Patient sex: M
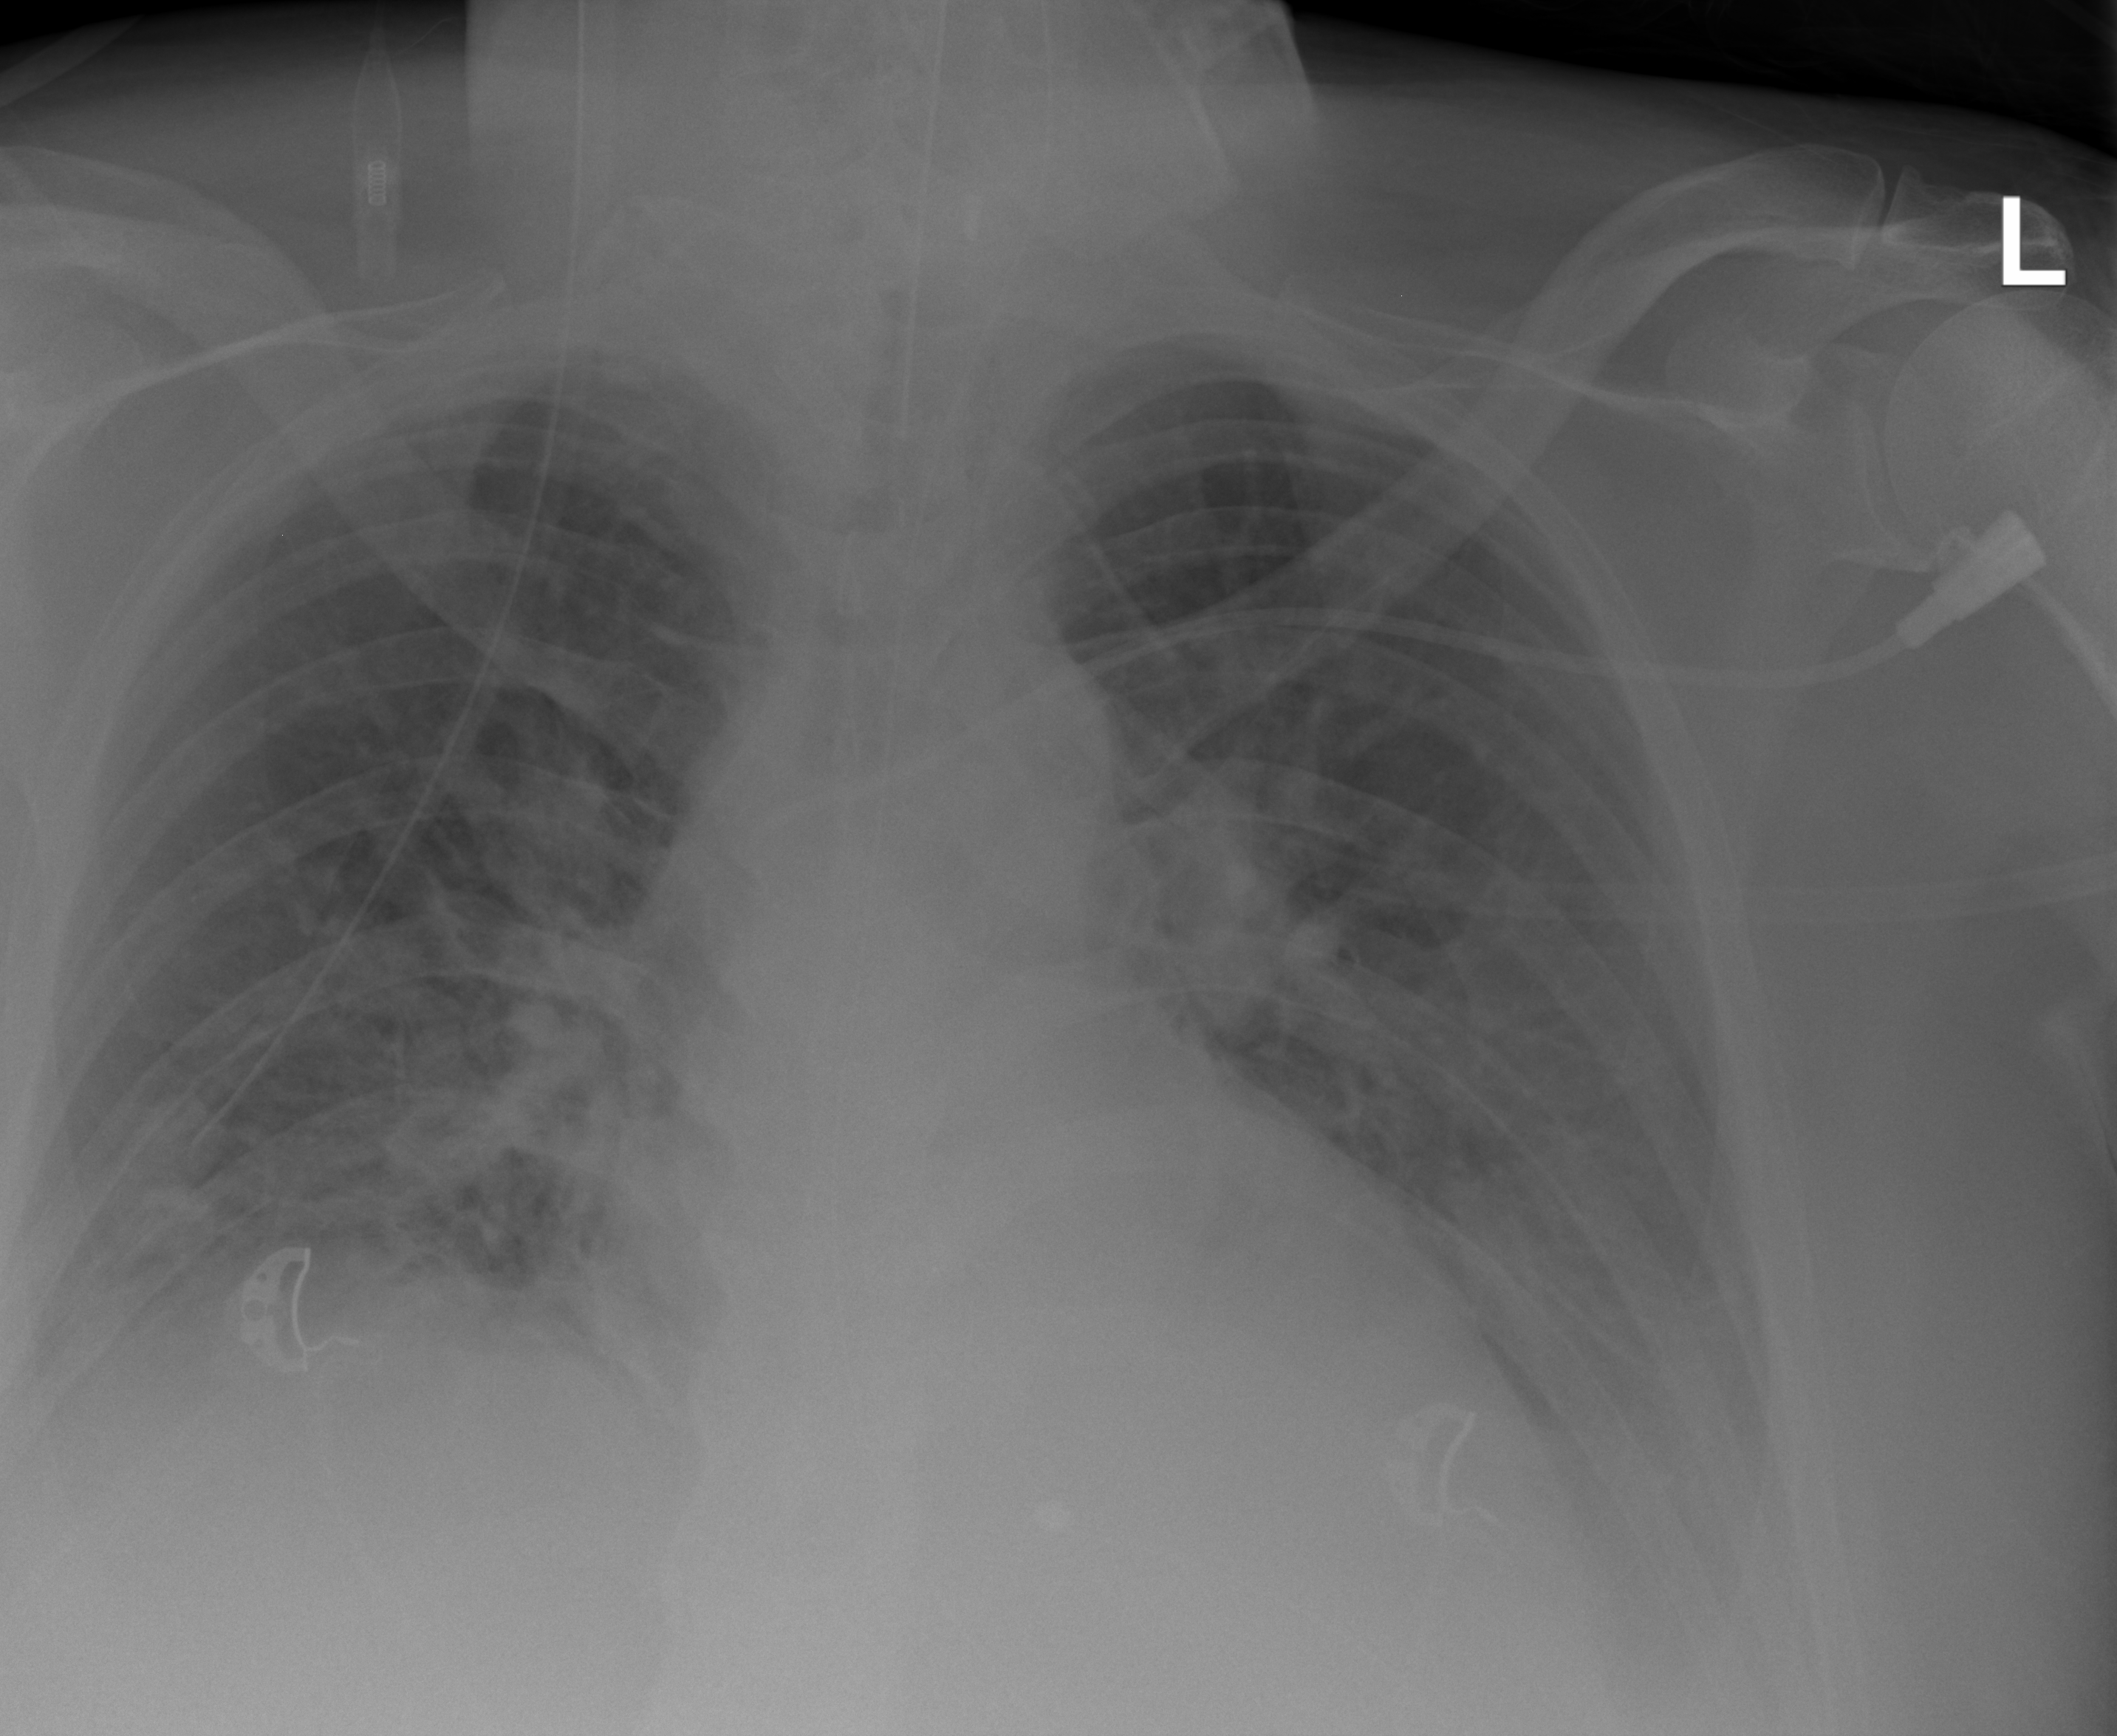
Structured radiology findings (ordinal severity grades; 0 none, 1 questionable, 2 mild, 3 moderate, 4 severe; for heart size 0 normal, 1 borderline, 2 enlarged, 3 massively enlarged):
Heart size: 1
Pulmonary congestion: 2
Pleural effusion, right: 1
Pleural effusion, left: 2
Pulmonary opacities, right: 0
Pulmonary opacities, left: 0
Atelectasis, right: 2
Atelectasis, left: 2